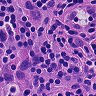
Metastatic tissue present: yes